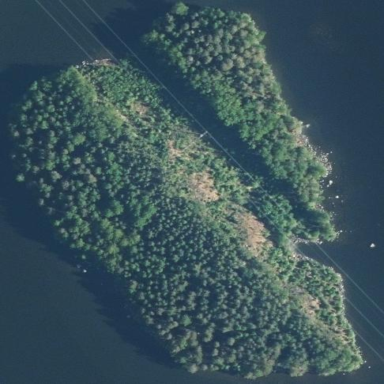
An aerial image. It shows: Islet.